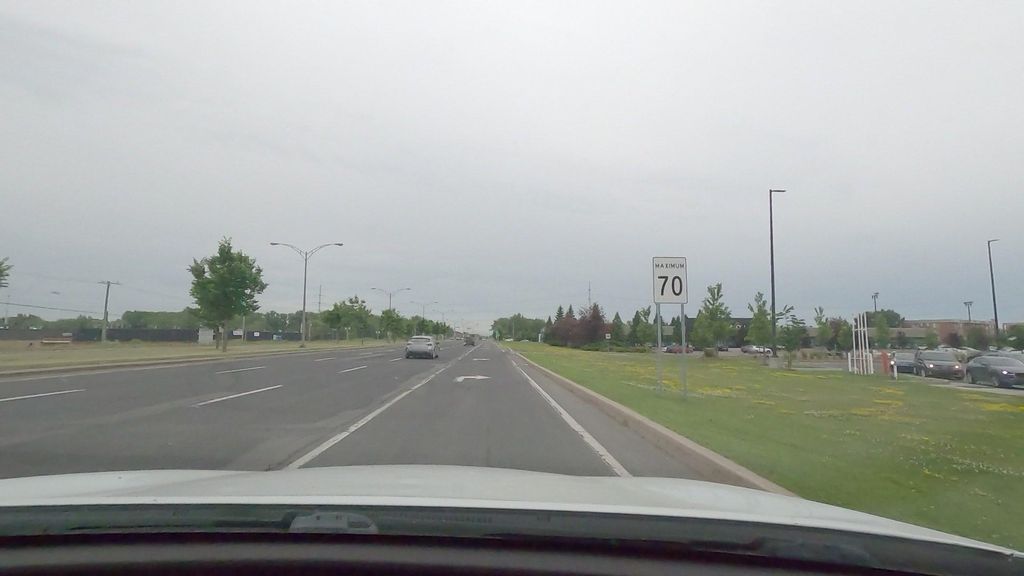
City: montreal